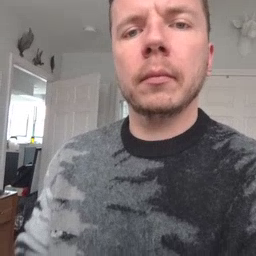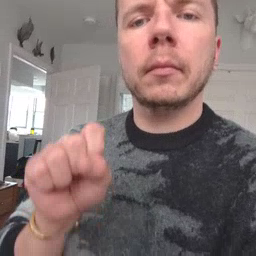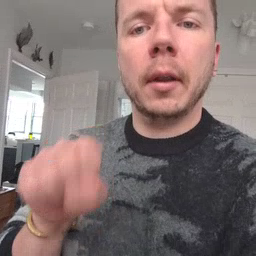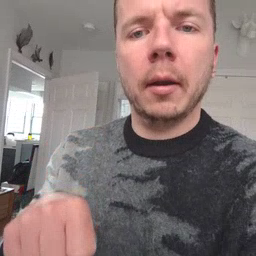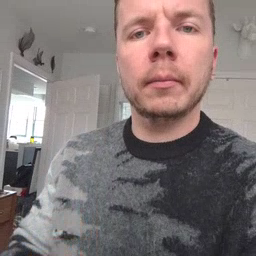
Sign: can